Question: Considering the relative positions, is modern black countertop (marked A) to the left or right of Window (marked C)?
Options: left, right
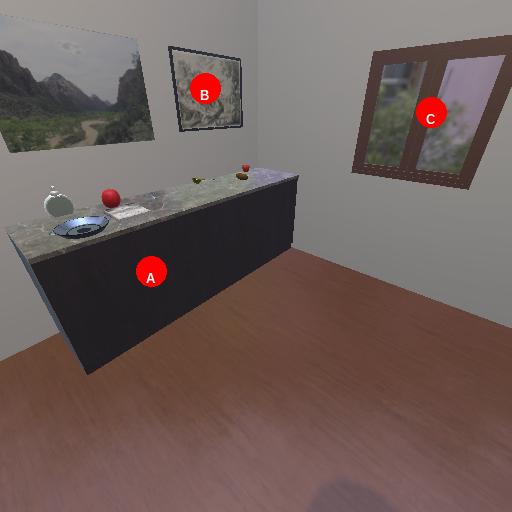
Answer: left